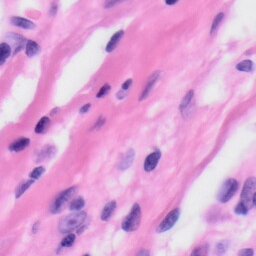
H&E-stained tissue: Skin